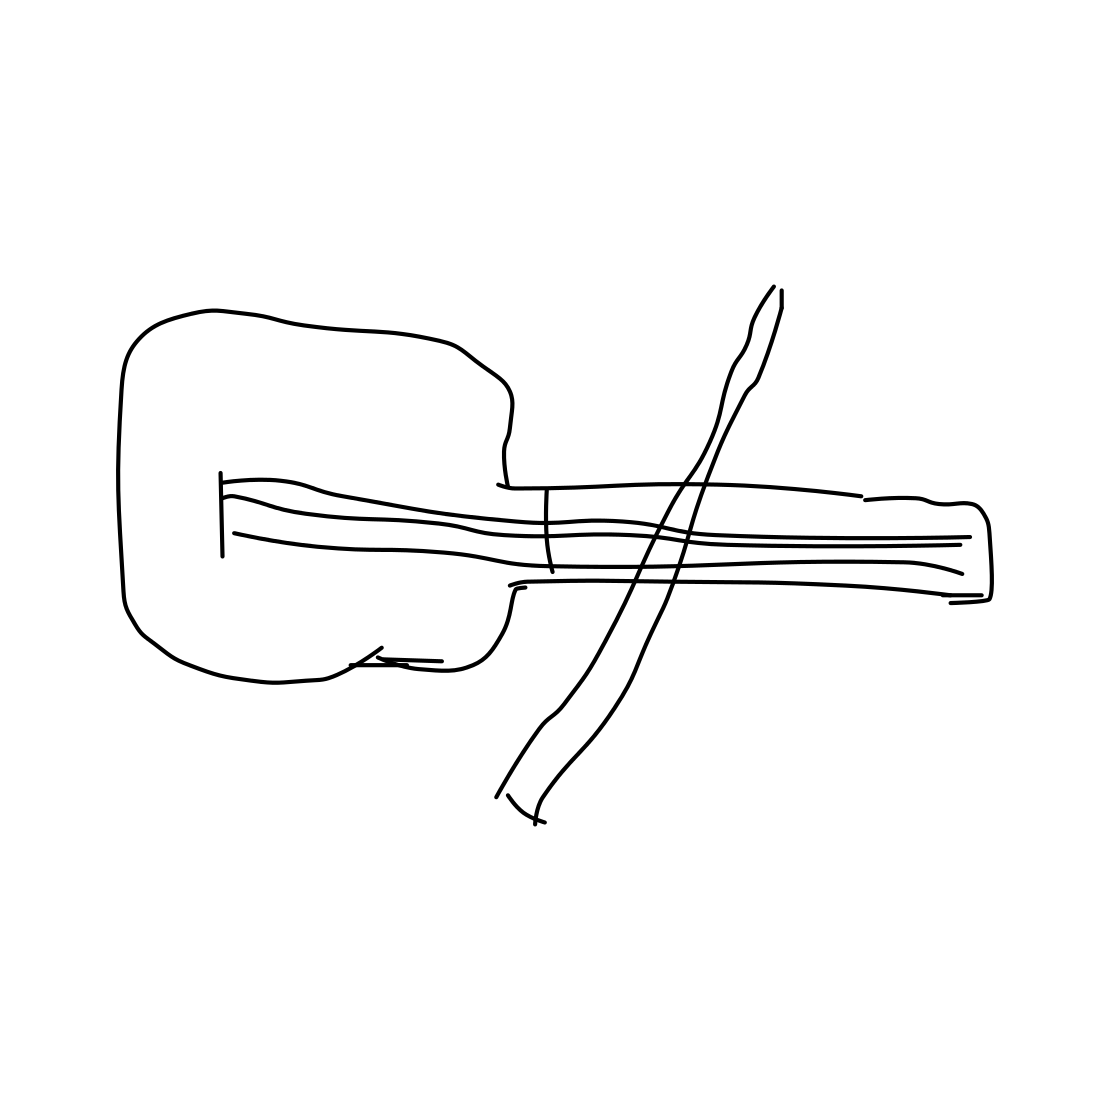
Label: violin